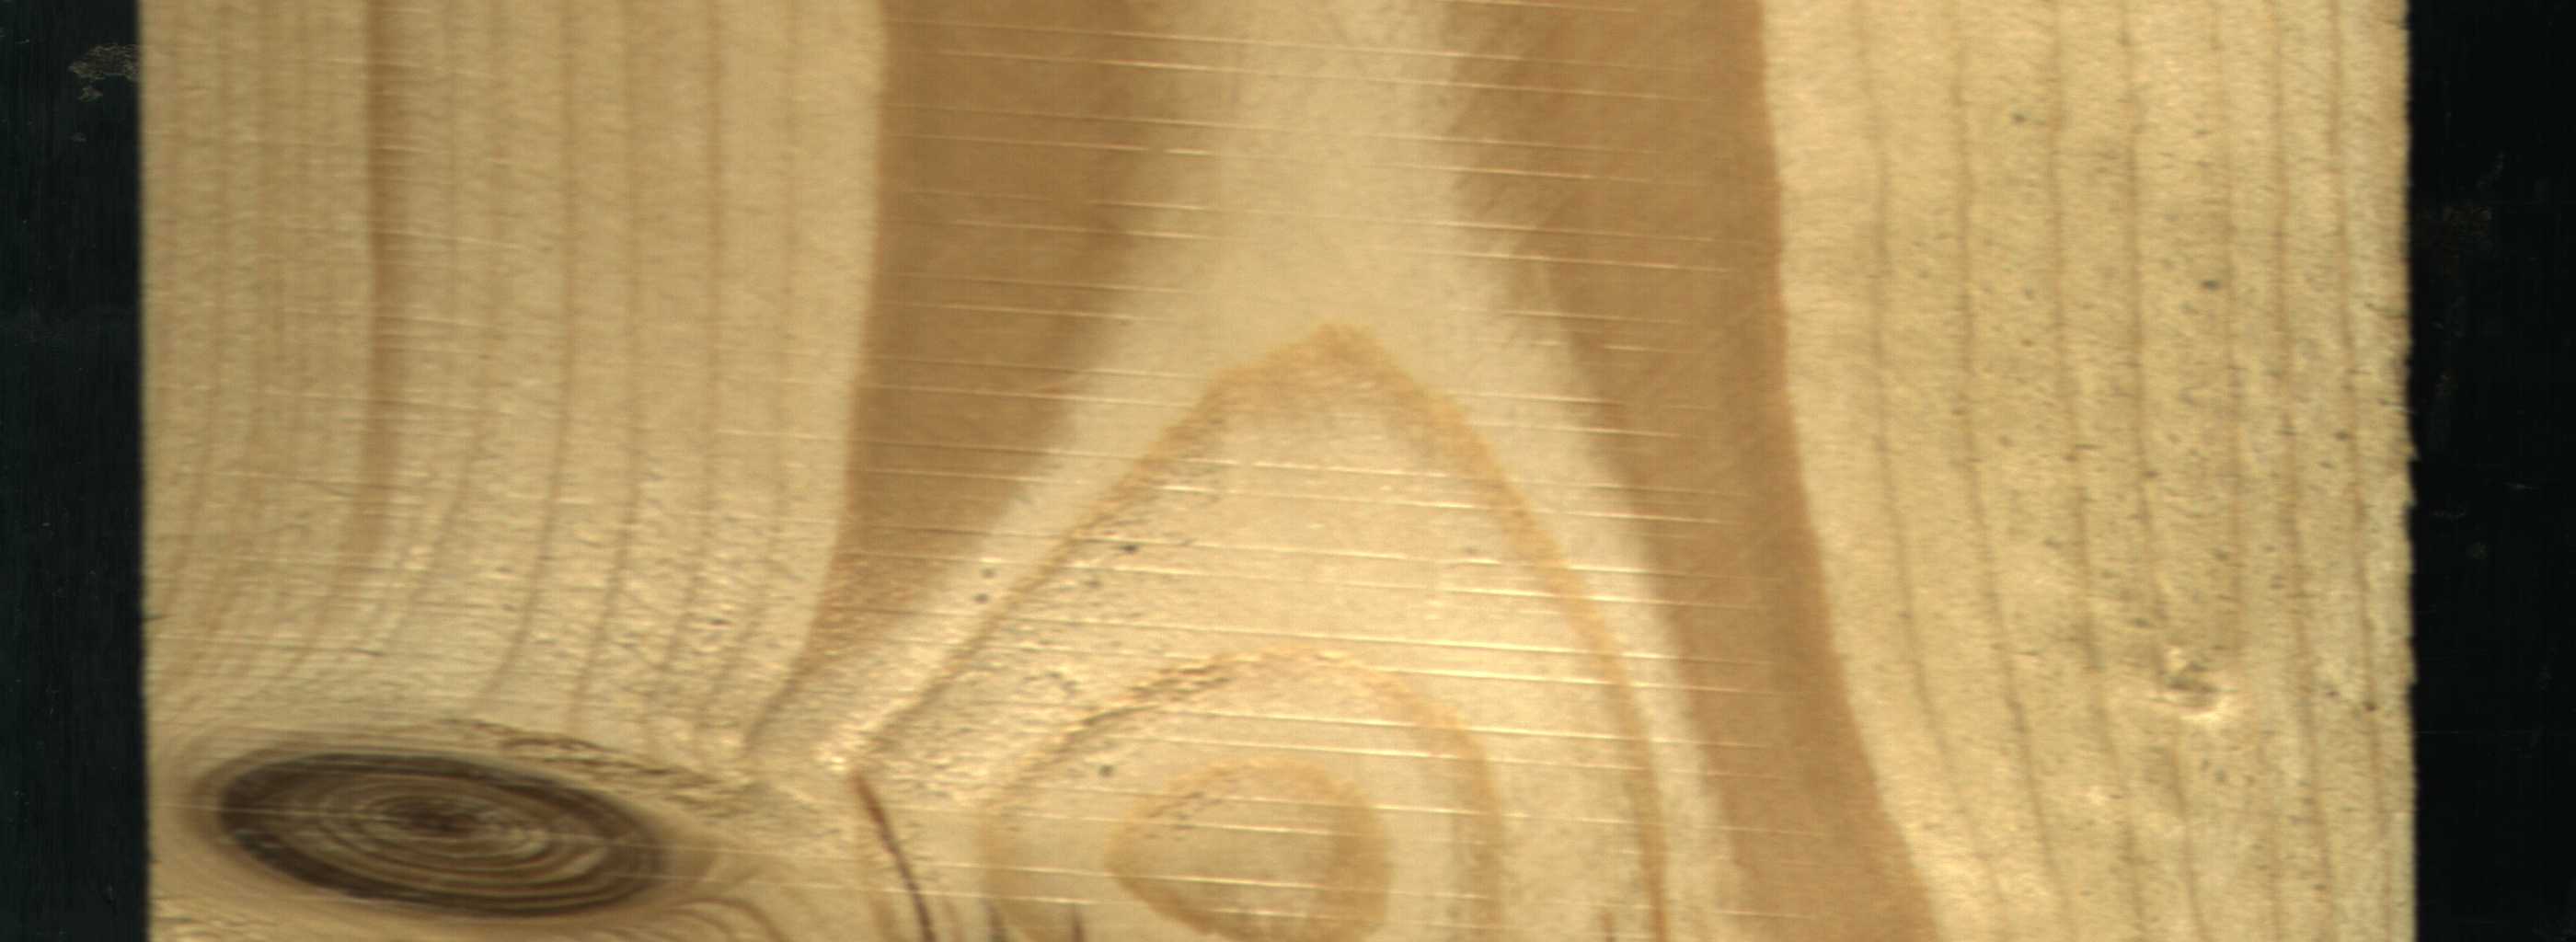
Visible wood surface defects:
resin
resin
resin
Live_Knot